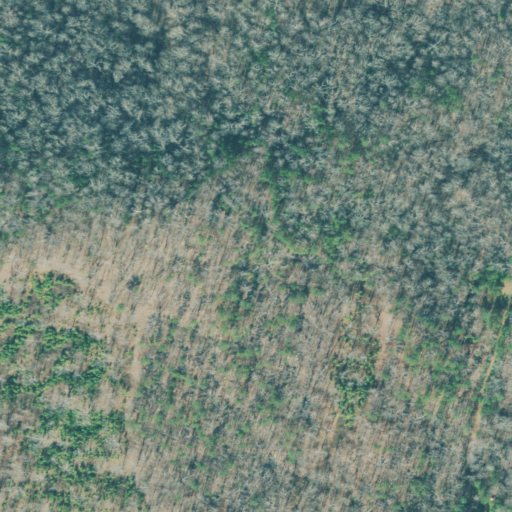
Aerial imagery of mountain in Georgia named Campbell Hill containing deciduous forest, evergreen forest, mixed forest, grassland, and shrub